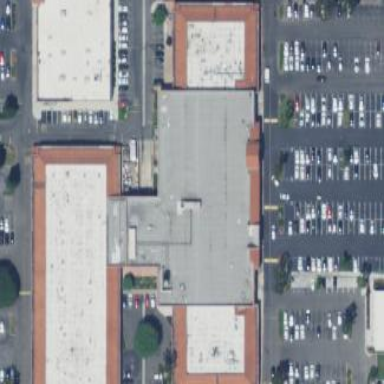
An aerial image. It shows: Building that houses supermarket.